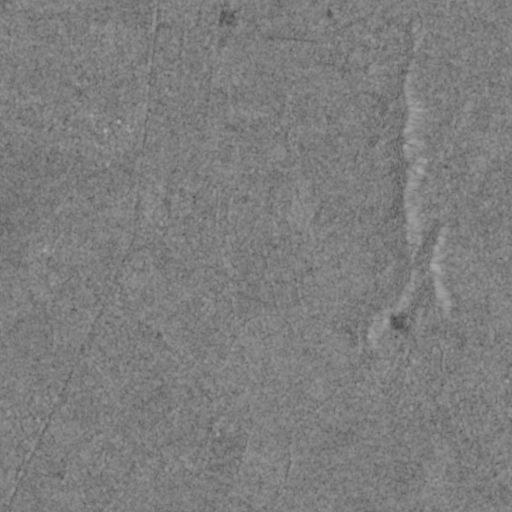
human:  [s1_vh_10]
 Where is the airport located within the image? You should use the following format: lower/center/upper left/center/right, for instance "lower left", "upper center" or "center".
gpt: The airport is located in the upper right of the image.
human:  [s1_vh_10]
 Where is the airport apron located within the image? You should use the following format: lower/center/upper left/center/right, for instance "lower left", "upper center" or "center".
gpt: The airport apron is located in the upper right of the image.
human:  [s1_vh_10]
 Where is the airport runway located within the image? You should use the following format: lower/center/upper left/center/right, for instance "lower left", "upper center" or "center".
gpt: The airport runway is located in the upper right of the image.
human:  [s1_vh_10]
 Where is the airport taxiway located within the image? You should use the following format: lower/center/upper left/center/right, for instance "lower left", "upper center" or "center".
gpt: The airport taxiway is located in the upper right of the image.
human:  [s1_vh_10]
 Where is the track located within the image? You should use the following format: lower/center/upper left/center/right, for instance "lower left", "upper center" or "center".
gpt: There is no track in the image.

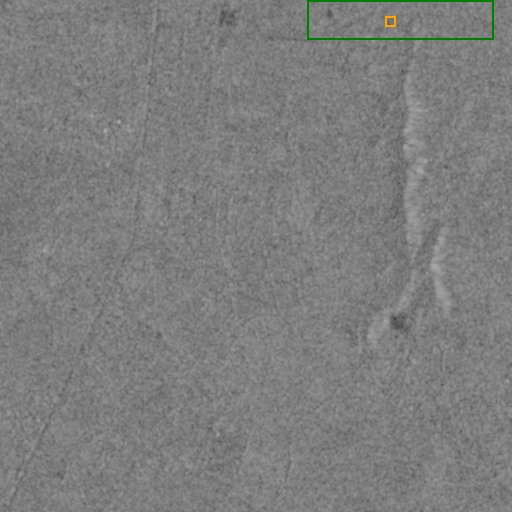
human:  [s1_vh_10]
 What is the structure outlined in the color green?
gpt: The structure outlined in green is an airport.
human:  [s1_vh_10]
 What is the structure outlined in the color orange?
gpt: The structure outlined in orange is an airport apron.
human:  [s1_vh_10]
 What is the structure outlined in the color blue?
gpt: There is no blue outline.